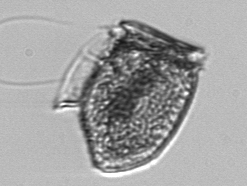
Label: Dinophysis_norvegica